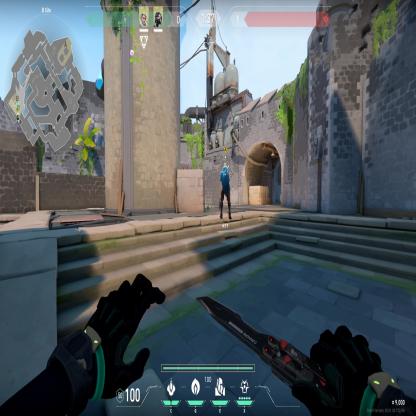
Label: teammate